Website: macys
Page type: gifting
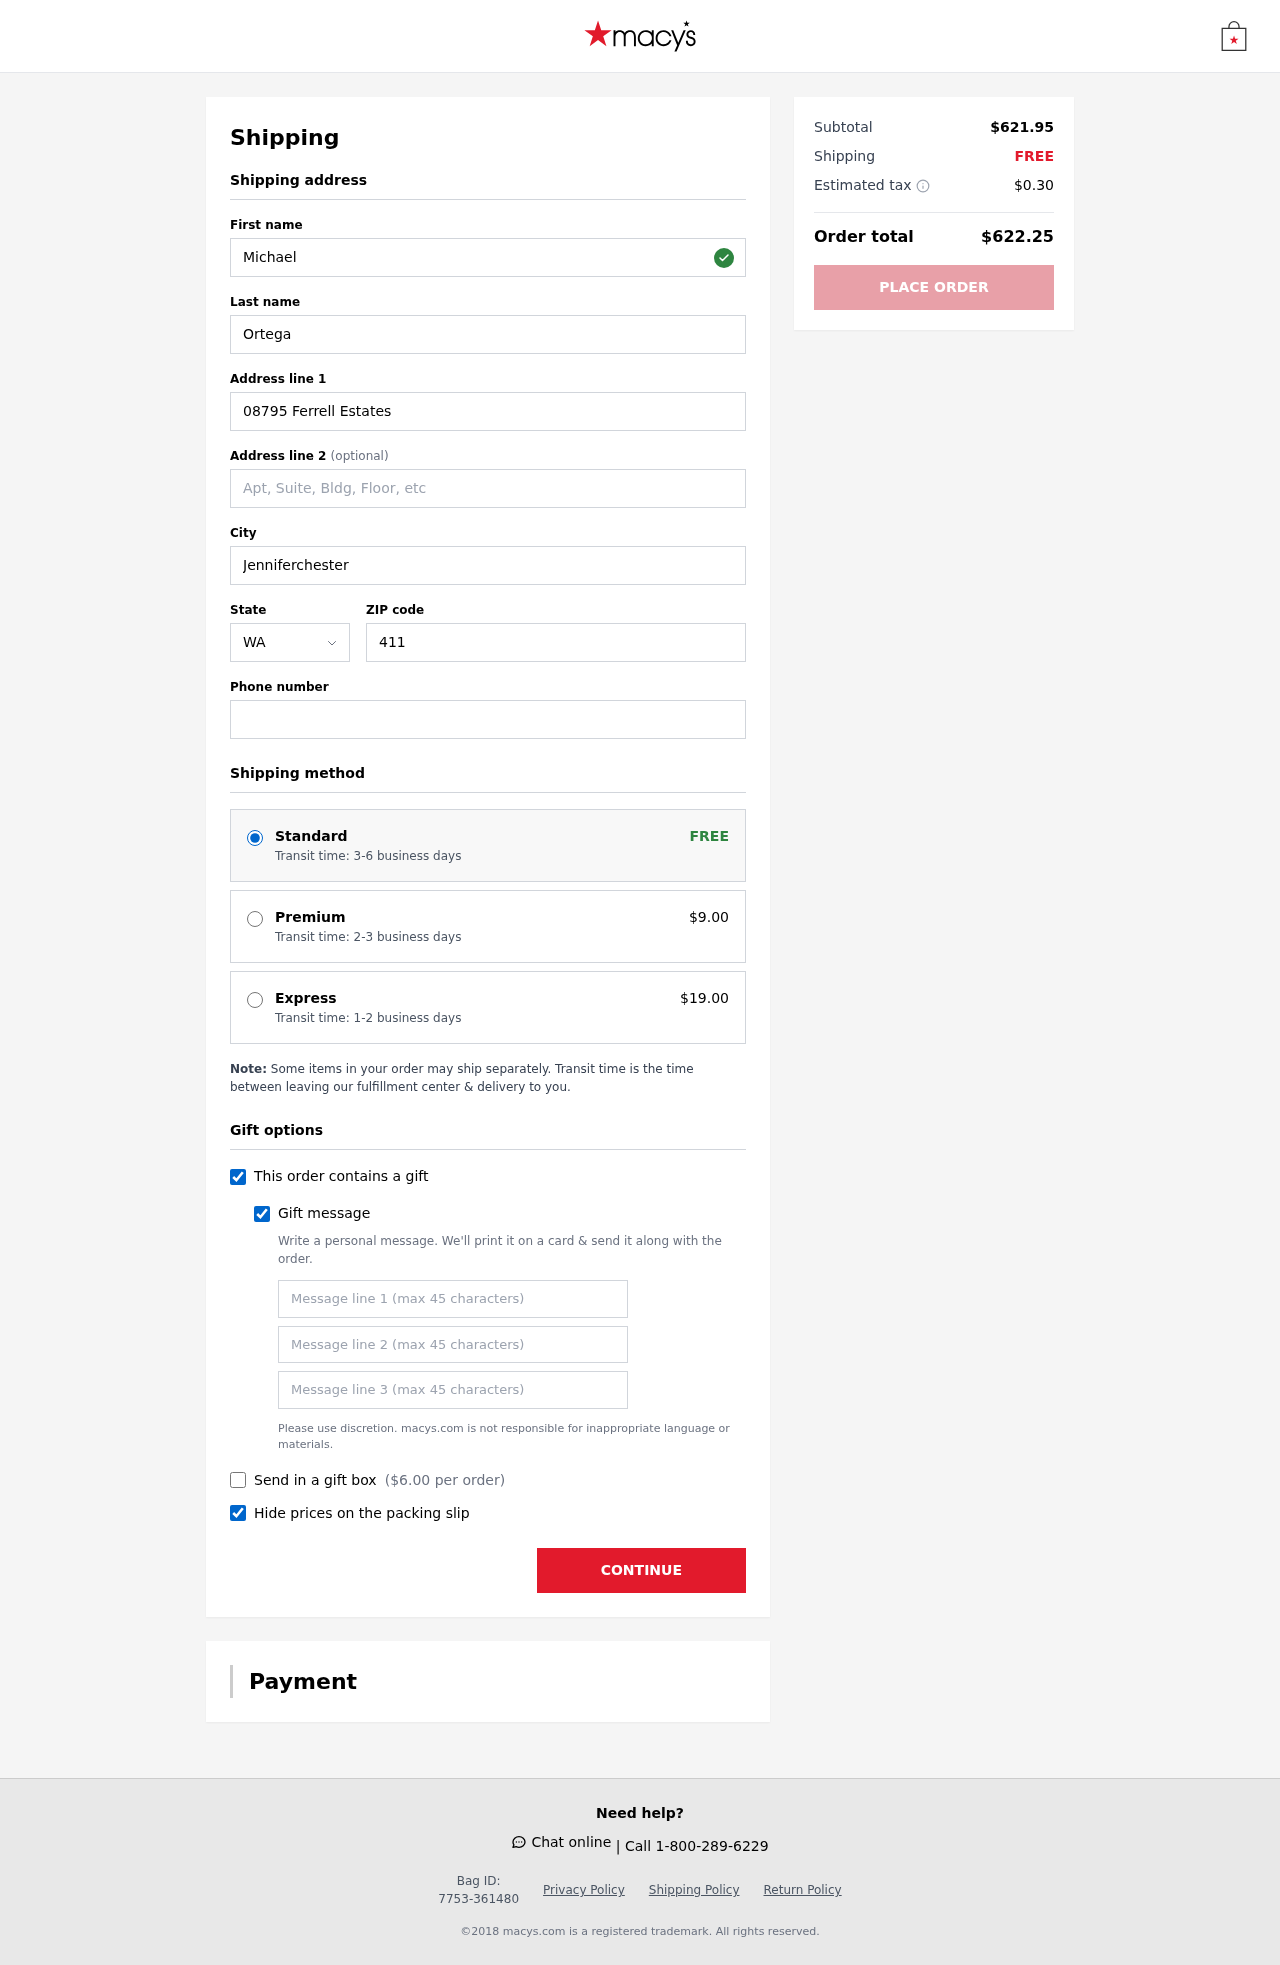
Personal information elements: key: PII_STATE_ABBR
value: WA
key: PII_FIRSTNAME
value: Michael
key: PII_LASTNAME
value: Ortega
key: PII_STREET
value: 08795 Ferrell Estates
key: PII_CITY
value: Jenniferchester
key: PII_POSTCODE
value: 41132
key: PII_PHONE
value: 8436247085
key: PII_GIFT_MESSAGE
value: Hey Tyler! I know how much you love cozy movie nights and thought this media collection would be perfect for setting the right vibe. Can’t wait to see what you create with it! Enjoy!  Michael
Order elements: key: ORDER_SHIPPING_STANDARD
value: Transit time: 3-6 business days
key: ORDER_SHIPPING_PREMIUM
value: Transit time: 2-3 business days
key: ORDER_SHIPPING_PREMIUM_PRICE
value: $9.00
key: ORDER_SHIPPING_EXPRESS
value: Transit time: 1-2 business days
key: ORDER_SHIPPING_EXPRESS_PRICE
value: $19.00
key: ORDER_GIFT_BOX_PRICE
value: $6.00
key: ORDER_SUBTOTAL
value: $621.95
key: ORDER_SHIPPING_COST
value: FREE
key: ORDER_TAX
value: $0.30
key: ORDER_TOTAL
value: $622.25